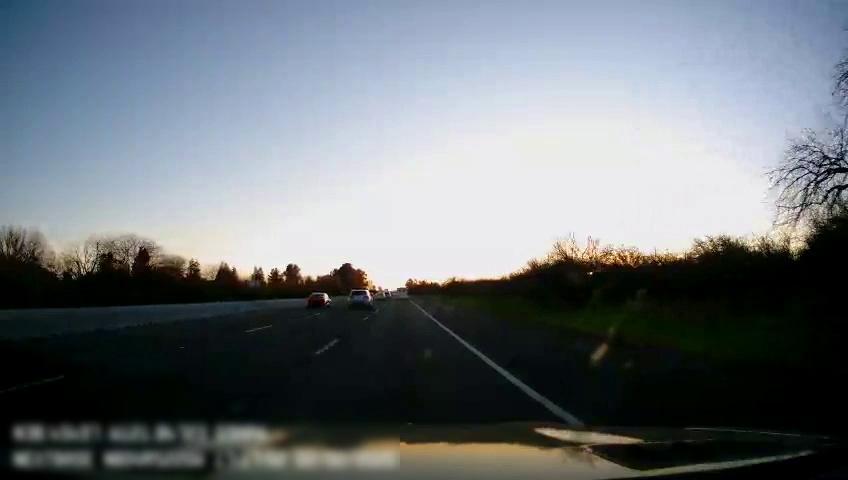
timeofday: Dusk/Dawn/Twilight
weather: Sunny
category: Drivable Space
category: Vehicles | Other LV
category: Vehicles | Car
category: Vehicles | SUV
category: Vehicles | Car
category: Lanes | Current Lane
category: Lanes | Alternate Lane
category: Lanes | Alternate Lane